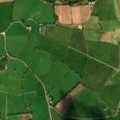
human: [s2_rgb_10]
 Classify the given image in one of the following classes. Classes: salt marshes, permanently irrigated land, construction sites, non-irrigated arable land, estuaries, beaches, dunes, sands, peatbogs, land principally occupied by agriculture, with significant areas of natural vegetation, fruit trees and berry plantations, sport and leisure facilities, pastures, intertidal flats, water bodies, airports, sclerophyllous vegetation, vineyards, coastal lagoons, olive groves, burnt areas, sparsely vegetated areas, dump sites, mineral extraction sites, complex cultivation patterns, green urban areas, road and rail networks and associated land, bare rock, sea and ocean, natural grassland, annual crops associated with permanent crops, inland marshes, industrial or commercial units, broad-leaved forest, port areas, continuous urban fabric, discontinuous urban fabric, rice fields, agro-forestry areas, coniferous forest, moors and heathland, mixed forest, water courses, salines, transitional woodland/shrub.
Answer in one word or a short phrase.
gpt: non-irrigated arable land, pastures